Question: I am using the font "Code Bold" for a WPF application, font is embedded and looks to be working in Expression Blend and the WPF designer.
As shown here:

The bottom text looks to be better antialised. What could be a problem here (except that the font sizes don't match).
I already added these tags to the control and parent window:
'''
TextOptions.TextFormattingMode="Display"
TextOptions.TextRenderingMode="ClearType"
'''
Does it have to do that the font is not Cleartype?
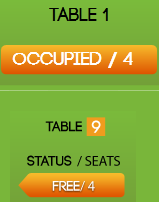
Answer: Try playing with 'SnapsToDevicePixels' or 'UseLayoutRounding' (depending on version of WPF) on yourelements that use the text, between all of these settings you should get what you need.